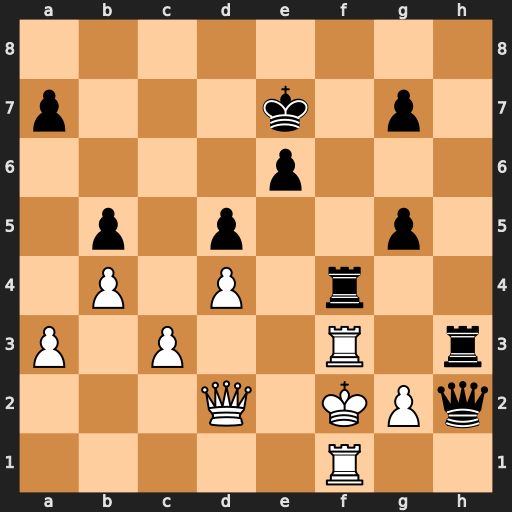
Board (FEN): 8/p3k1p1/4p3/1p1p2p1/1P1P1r2/P1P2R1r/3Q1KPq/5R2
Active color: w
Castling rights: -
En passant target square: -
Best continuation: Qxf4 Qxf4 Rxf4